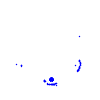
Particle: electron